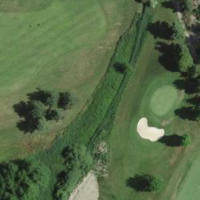
EUNIS habitat code: 53
Species observed at this site:
Juglans regia